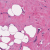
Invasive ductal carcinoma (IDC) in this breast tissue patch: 0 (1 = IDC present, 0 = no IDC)